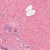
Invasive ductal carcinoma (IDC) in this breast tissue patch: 0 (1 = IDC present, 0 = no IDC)